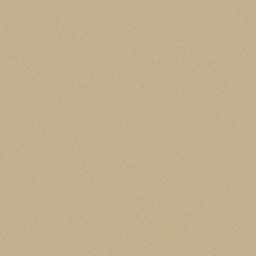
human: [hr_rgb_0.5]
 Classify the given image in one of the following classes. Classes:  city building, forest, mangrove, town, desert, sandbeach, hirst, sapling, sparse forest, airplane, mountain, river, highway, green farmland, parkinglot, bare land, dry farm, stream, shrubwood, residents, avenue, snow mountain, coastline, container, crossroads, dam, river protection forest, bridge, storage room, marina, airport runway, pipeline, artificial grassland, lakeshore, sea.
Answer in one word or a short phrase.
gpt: desert